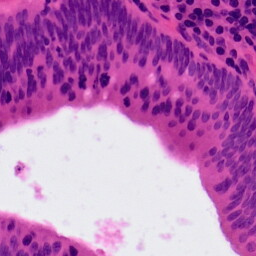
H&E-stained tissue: Colon